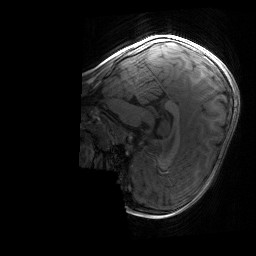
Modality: T1w
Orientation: sagittal
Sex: female
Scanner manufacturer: siemens
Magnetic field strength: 3 T
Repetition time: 1.9 s
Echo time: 0.00243 s